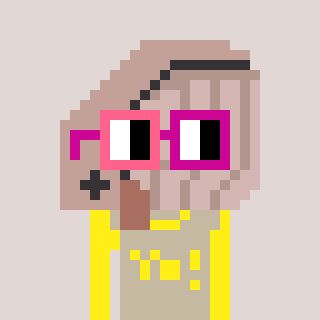
a pixel art character with square pink and red glasses, a whale-shaped head and a bege-colored body on a warm background